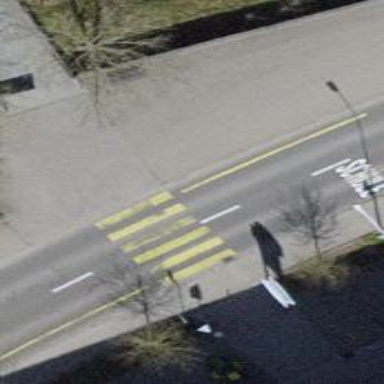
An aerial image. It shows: Uncontrolled zebra crossing on the road.